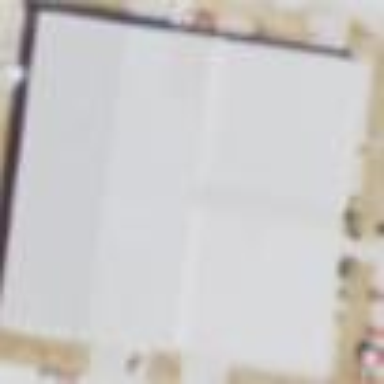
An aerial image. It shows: Industrial building used for trade.